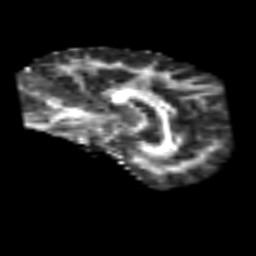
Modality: FA
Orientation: sagittal
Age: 51
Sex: female
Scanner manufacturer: siemens
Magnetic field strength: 3 T
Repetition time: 3.2 s
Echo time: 0.081 s